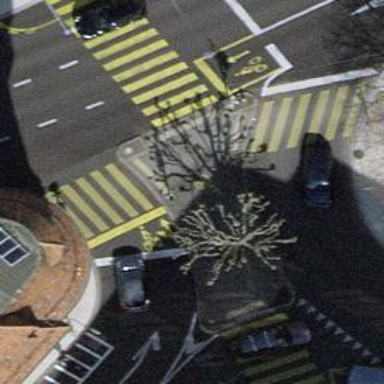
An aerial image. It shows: Asphalt footway leading to traffic island.